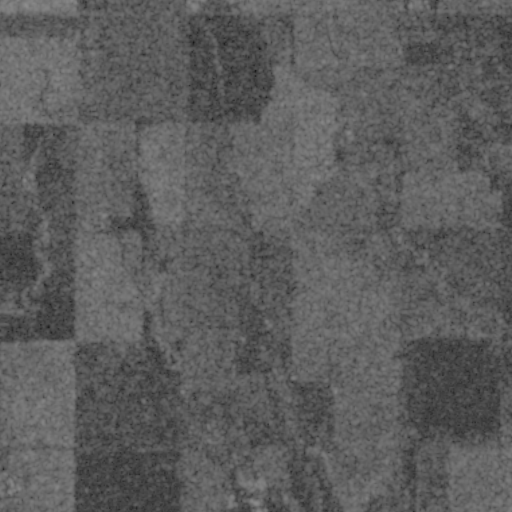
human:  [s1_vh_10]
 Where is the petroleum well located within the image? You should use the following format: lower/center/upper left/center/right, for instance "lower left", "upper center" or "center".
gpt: The petroleum well is located in the upper right of the image.
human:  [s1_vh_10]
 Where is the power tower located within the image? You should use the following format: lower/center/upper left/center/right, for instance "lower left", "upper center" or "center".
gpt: The power tower is located in the lower of the image.
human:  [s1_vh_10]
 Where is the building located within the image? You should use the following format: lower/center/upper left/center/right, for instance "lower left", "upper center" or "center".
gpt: The building is located in the lower left of the image.
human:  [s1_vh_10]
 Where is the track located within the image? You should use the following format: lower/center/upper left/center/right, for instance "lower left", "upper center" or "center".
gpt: There is no track in the image.

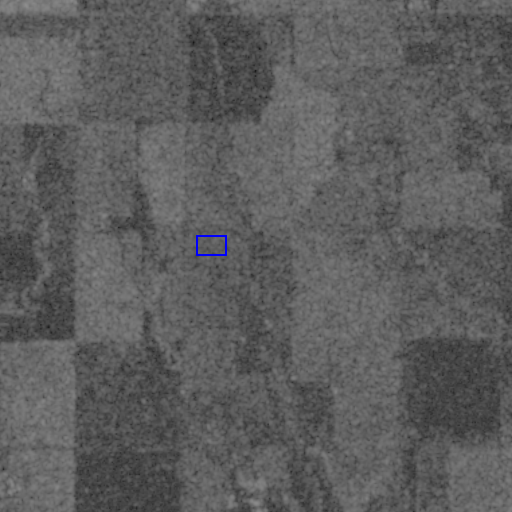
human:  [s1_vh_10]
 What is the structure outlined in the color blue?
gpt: The structure outlined in blue is a building.
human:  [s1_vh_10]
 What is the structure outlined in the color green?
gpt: There is no green outline.